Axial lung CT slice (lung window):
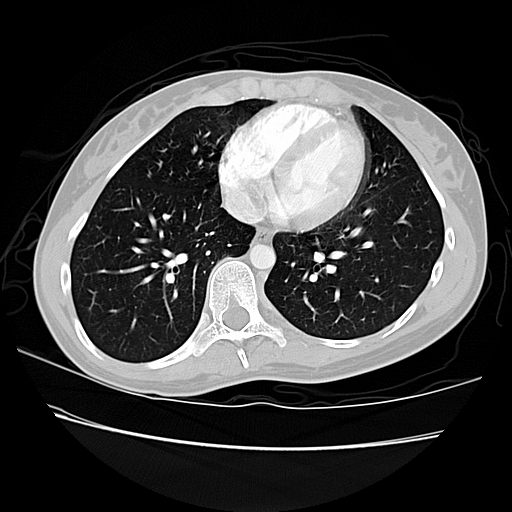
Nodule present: no